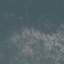
Land use / land cover class: HerbaceousVegetation